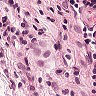
Metastatic tissue present: yes